Question: When I use 'glScale(size/window_size)' to draw a tetrahedron (window_size = 600x600) and input size = 600, it draws incorrect picture
[.
When I input size < 600 it draws nothing, up to 1200 it draws the same images as given lower, after 1200 draws nothing again. How to do it correct?
'''
int size_cat;
std::cin >> size_cat;
screen = SDL_CreateWindow("Jack.exe", SDL_WINDOWPOS_CENTERED, SDL_WINDOWPOS_CENTERED, 600, 600, SDL_WINDOW_OPENGL);
int size_h = 2 * size_cat;
SDL_GLContext context = SDL_GL_CreateContext(screen);
glClearColor(0, 0, 0, 1);
glRotatef(25, 1, 1, 0);
while (1)
{
SDL_Event event;
while (SDL_PollEvent(&event))
{
switch (event.type)
{
case SDL_QUIT:
return 0;
case SDL_KEYDOWN:
if (event.key.repeat) break;
switch (event.key.keysym.scancode)
{
case SDL_SCANCODE_1: glColor3b(127, 0, 0); break;
case SDL_SCANCODE_2: glColor3b(0, 127, 0); break;
case SDL_SCANCODE_3: glColor3b(0, 0, 127); break;
}
break;
}
}
glClear(GL_COLOR_BUFFER_BIT);
glScalef(size_cat/600, size_cat/600, size_cat/600);
glBegin(GL_LINES);
glVertex3f(0.5, 1, -0.5);
glVertex3f(0.5, 0, -0.5);
glVertex3f(0.5, 0 ,-0.5);
glVertex3f(0.5, 0, 0.5);
glVertex3f(0.5, 0, 0.5);
glVertex3f(-0.5, 0, -0.5);
glVertex3f(-0.5, 0, -0.5);
glVertex3f(0.5, 0, -0.5);
glVertex3f(0.5, 1, -0.5);
glVertex3f(0.5, 0, 0.5);
glVertex3f(0.5, 1, -0.5);
glVertex3f(-0.5, 0, -0.5);
'''
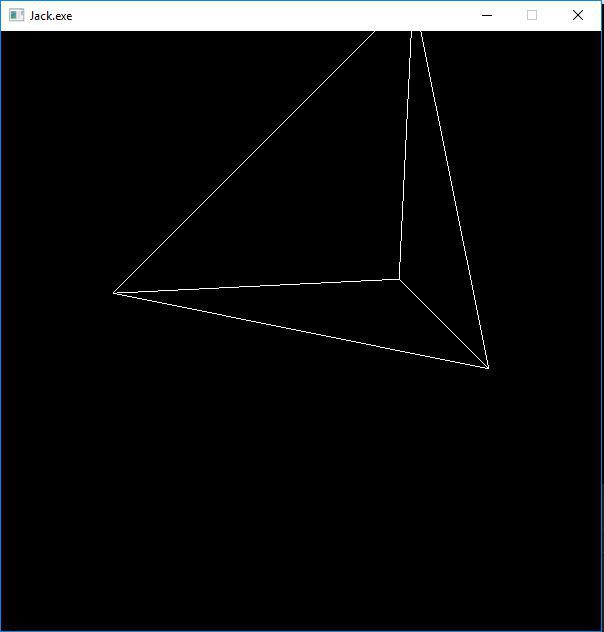
Answer: Since you use <URL> multiply the current matrix by a general scaling matrix.
See <URL>:
> 'glScale' produces a nonuniform scaling along the 'x', 'y', and 'z' axes. The three parameters indicate the desired scale factor along each of the three axes.The current matrix (see <URL> is multiplied by this scale matrix, and the product replaces the current matrix.
Either use <URL> to replace the current matrix with the identity matrix, before you do the scaling:
'''
while (1)
{
glMatrixMode(GL_MODELVIEW);
glLoadIdentity();
glRotatef(25, 1, 1, 0);
glScalef(size_cat/600, size_cat/600, size_cat/600);
.....
}
'''
Or use <URL>:
'''
glMatrixMode(GL_MODELVIEW);
glLoadIdentity();
glRotatef(25, 1, 1, 0);
while (1)
{
glPushMatrix();
glScalef(size_cat/600, size_cat/600, size_cat/600);
.....
glPopMatrix();
}
'''